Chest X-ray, PA view. Patient: 9 years old, sex M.
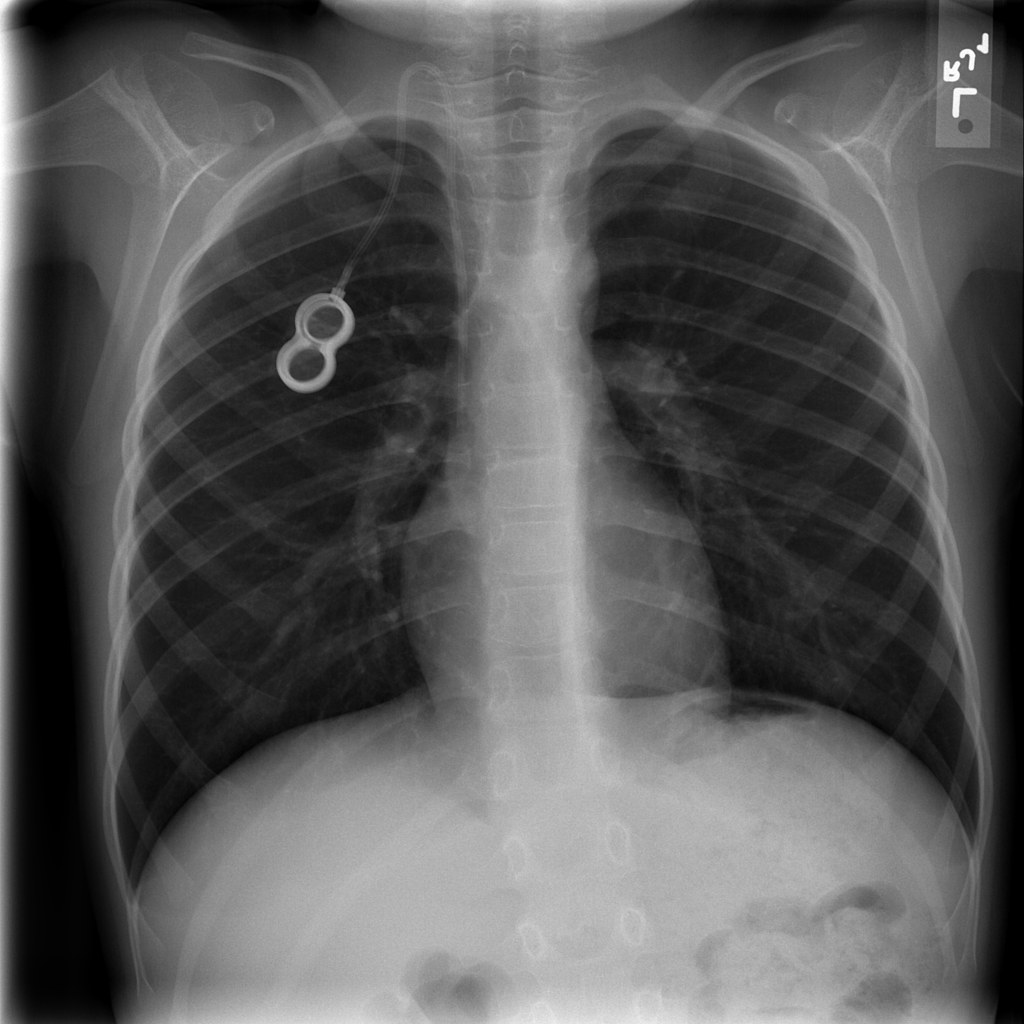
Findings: No Finding